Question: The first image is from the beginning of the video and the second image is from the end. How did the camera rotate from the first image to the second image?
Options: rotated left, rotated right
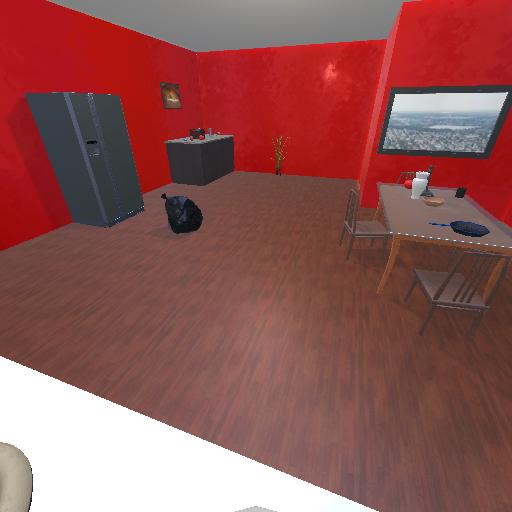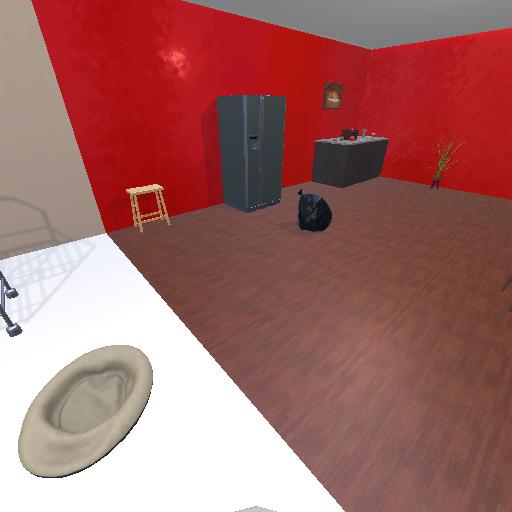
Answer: rotated left